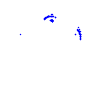
Particle: pion